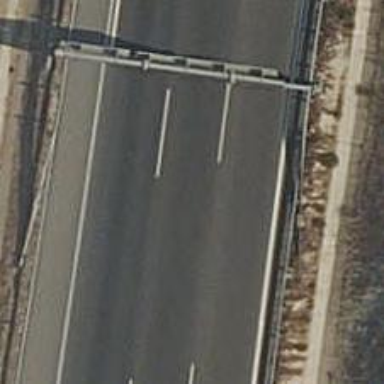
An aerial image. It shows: Motorway junction.